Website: home-depot
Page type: review-order
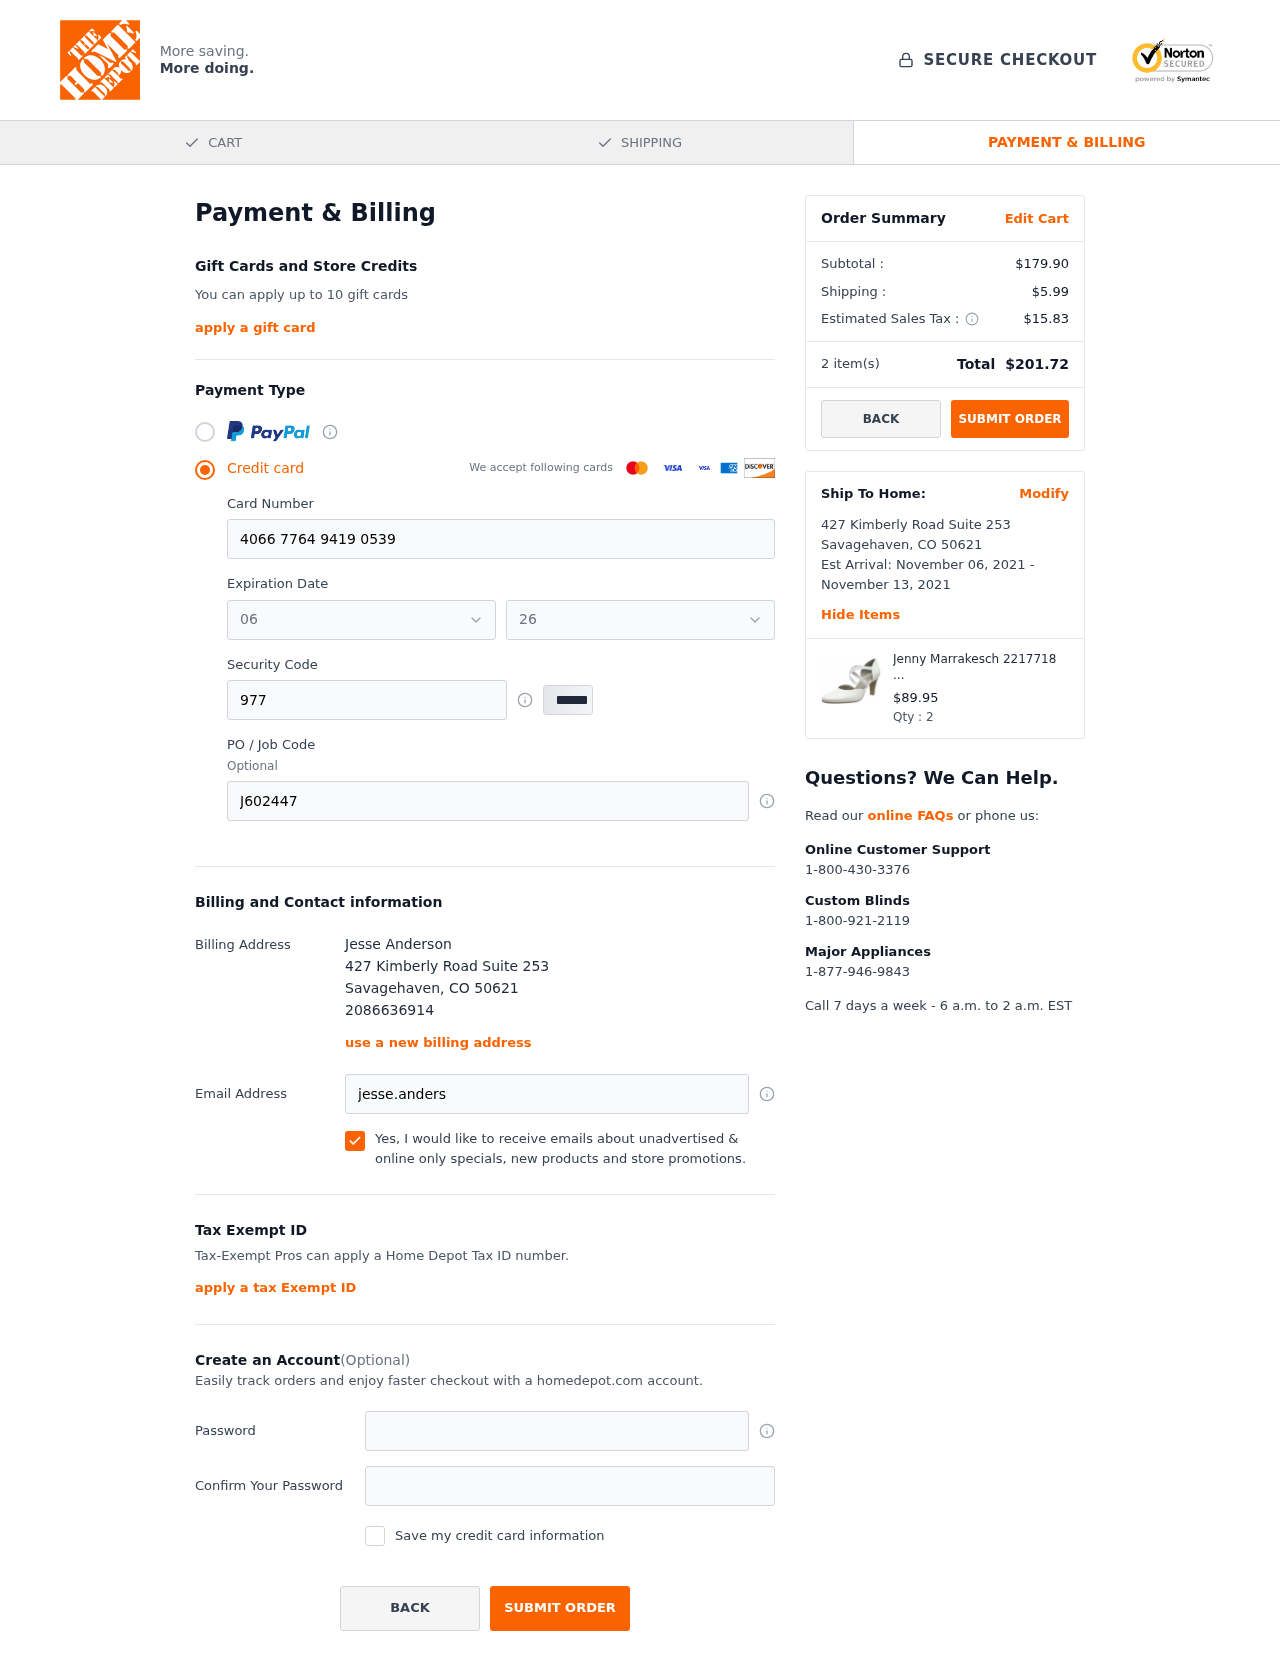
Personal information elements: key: PII_CARD_EXPIRY_MONTH
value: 06
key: PII_CARD_EXPIRY_YEAR
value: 26
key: PII_CITY
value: Savagehaven
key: PII_FULLNAME
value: Jesse Anderson
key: PII_PHONE
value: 2086636914
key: PII_POSTCODE
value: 50621
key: PII_STATE_ABBR
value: CO
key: PII_STREET
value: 427 Kimberly Road Suite 253
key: PII_CARD_NUMBER
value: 4066 7764 9419 0539
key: PII_CARD_CVV
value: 977
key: PII_JOB_CODE
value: J602447
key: PII_EMAIL
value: jesse.anderson@gmail.com
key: PII_STREET2
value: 427 Kimberly Road Suite 253
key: PII_POSTCODE2
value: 50621
Product elements: key: PRODUCT1_NAME
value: Jenny Marrakesch 2217718 Mules, (Blau 02), 2.5 UK
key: PRODUCT1_PRICE
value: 89.95
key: PRODUCT1_QUANTITY
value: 2
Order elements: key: ORDER_SUBTOTAL
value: $179.90
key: ORDER_SHIPPING_COST
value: $5.99
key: ORDER_TAX
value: $15.83
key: ORDER_NUM_ITEMS
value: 2
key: ORDER_TOTAL
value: $201.72
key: ORDER_SHIPPING_DATE
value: November 06, 2021
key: ORDER_DELIVERY_DATE
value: November 13, 2021